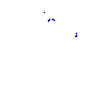
Particle: proton